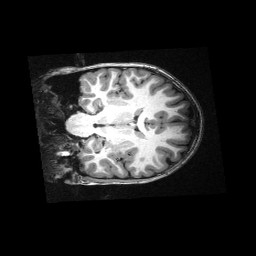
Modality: T1w
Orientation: coronal
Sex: male